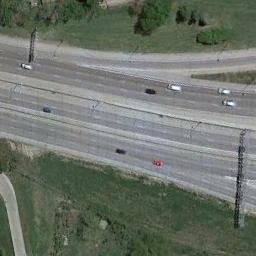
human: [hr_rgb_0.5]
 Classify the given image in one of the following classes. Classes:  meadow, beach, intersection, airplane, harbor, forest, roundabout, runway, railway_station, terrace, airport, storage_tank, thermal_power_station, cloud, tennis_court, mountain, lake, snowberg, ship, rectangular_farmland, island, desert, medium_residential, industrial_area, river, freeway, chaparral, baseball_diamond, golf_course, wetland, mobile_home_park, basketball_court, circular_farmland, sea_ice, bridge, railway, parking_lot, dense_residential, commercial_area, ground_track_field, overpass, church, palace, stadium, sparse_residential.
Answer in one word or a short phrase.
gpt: freeway